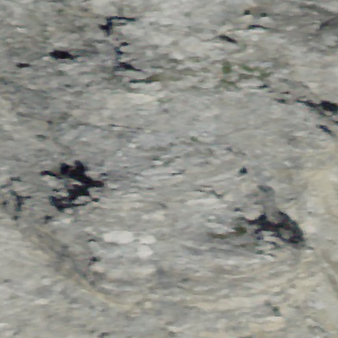
Label: other